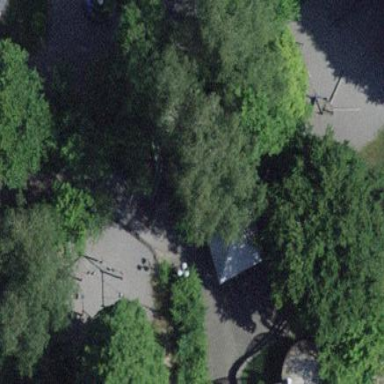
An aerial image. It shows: Playground area for leisure land.